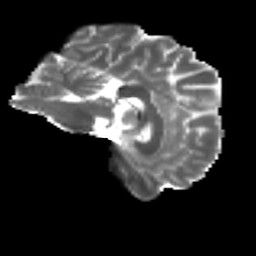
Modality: T2w
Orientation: sagittal
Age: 21
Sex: female
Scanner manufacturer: ge
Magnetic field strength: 3 T
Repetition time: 7.8 s
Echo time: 0.0612 s